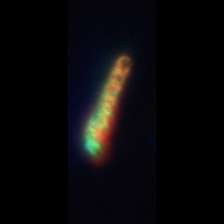
Taxon: Chaetoceros
Group: Diatoms